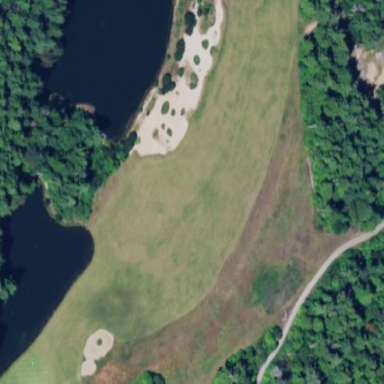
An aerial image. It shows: Scenic golf fairway.